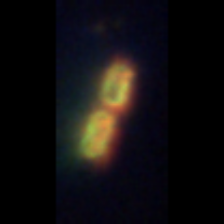
Taxon: Chaetoceros
Group: Diatoms